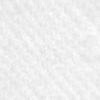
Label: no_change